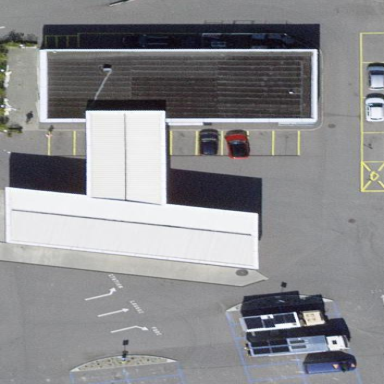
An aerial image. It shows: View of roof of building.